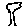
Label: tree